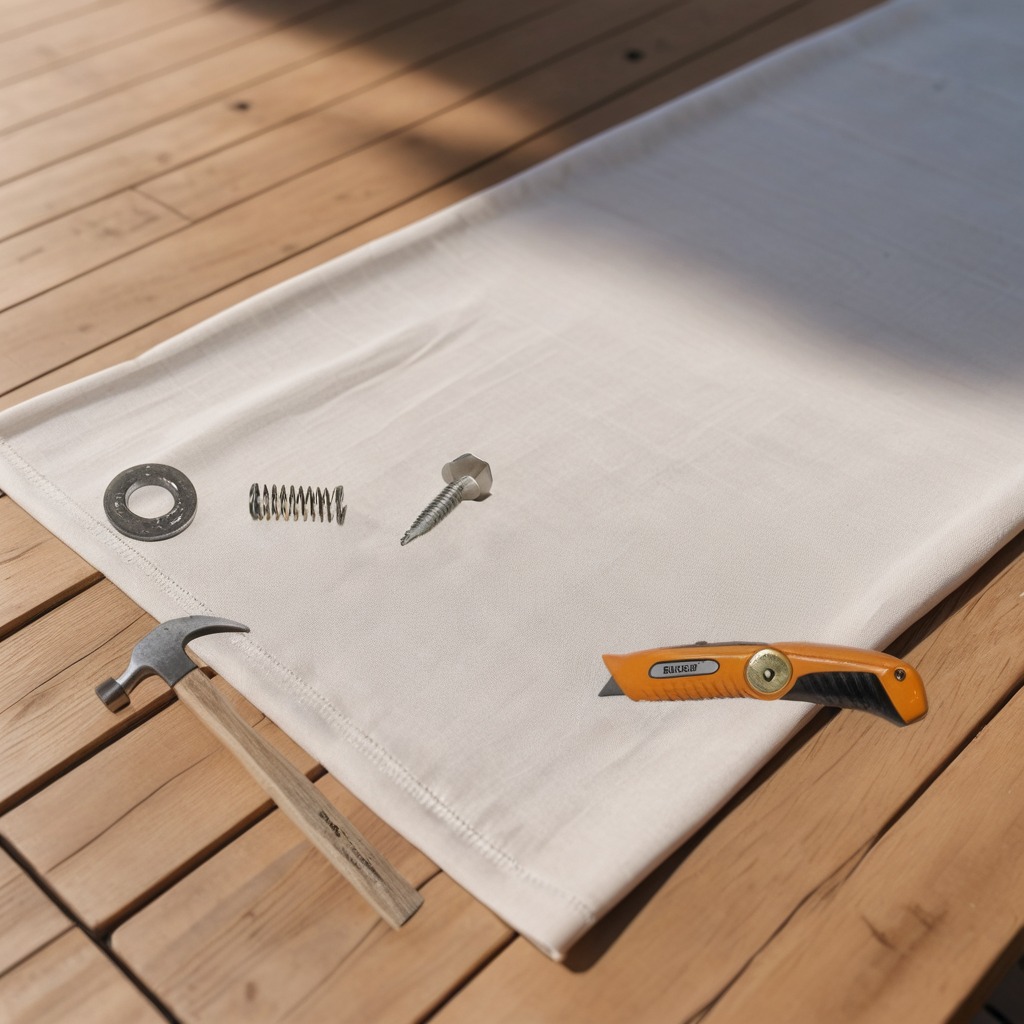
A utility knife, a flat metal washer, a metal machine screw, a hammer, and a coiled metal spring are lying on a wooden table in an outdoor workshop during daytime bright natural light soft shadows worn but beneath the cloth.